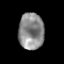
Tissue: prostate
Cell type: T cells
Senescence score: 0.2938
Nuclear area (px): 905
Mean DAPI intensity: 139.385